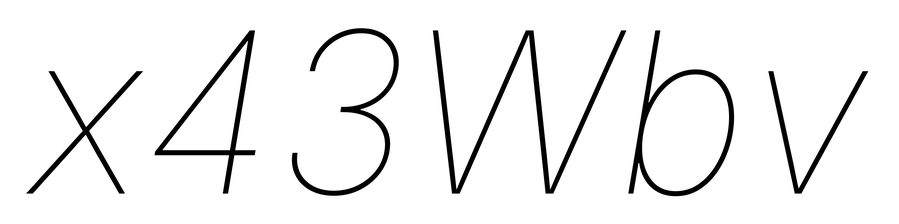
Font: Inter-Italic_Thin_Italic